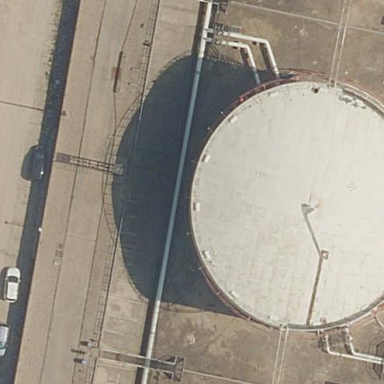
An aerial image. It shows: Storage tank building.